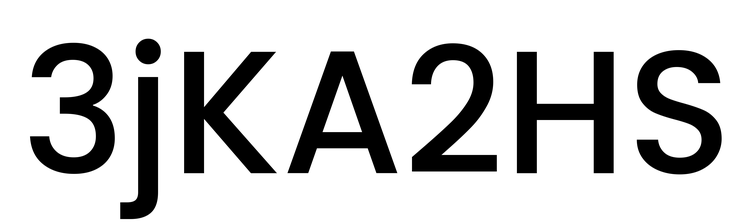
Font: Poppins-Medium